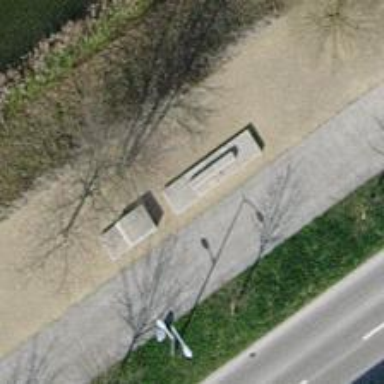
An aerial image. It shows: Bench for seating.